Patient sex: M
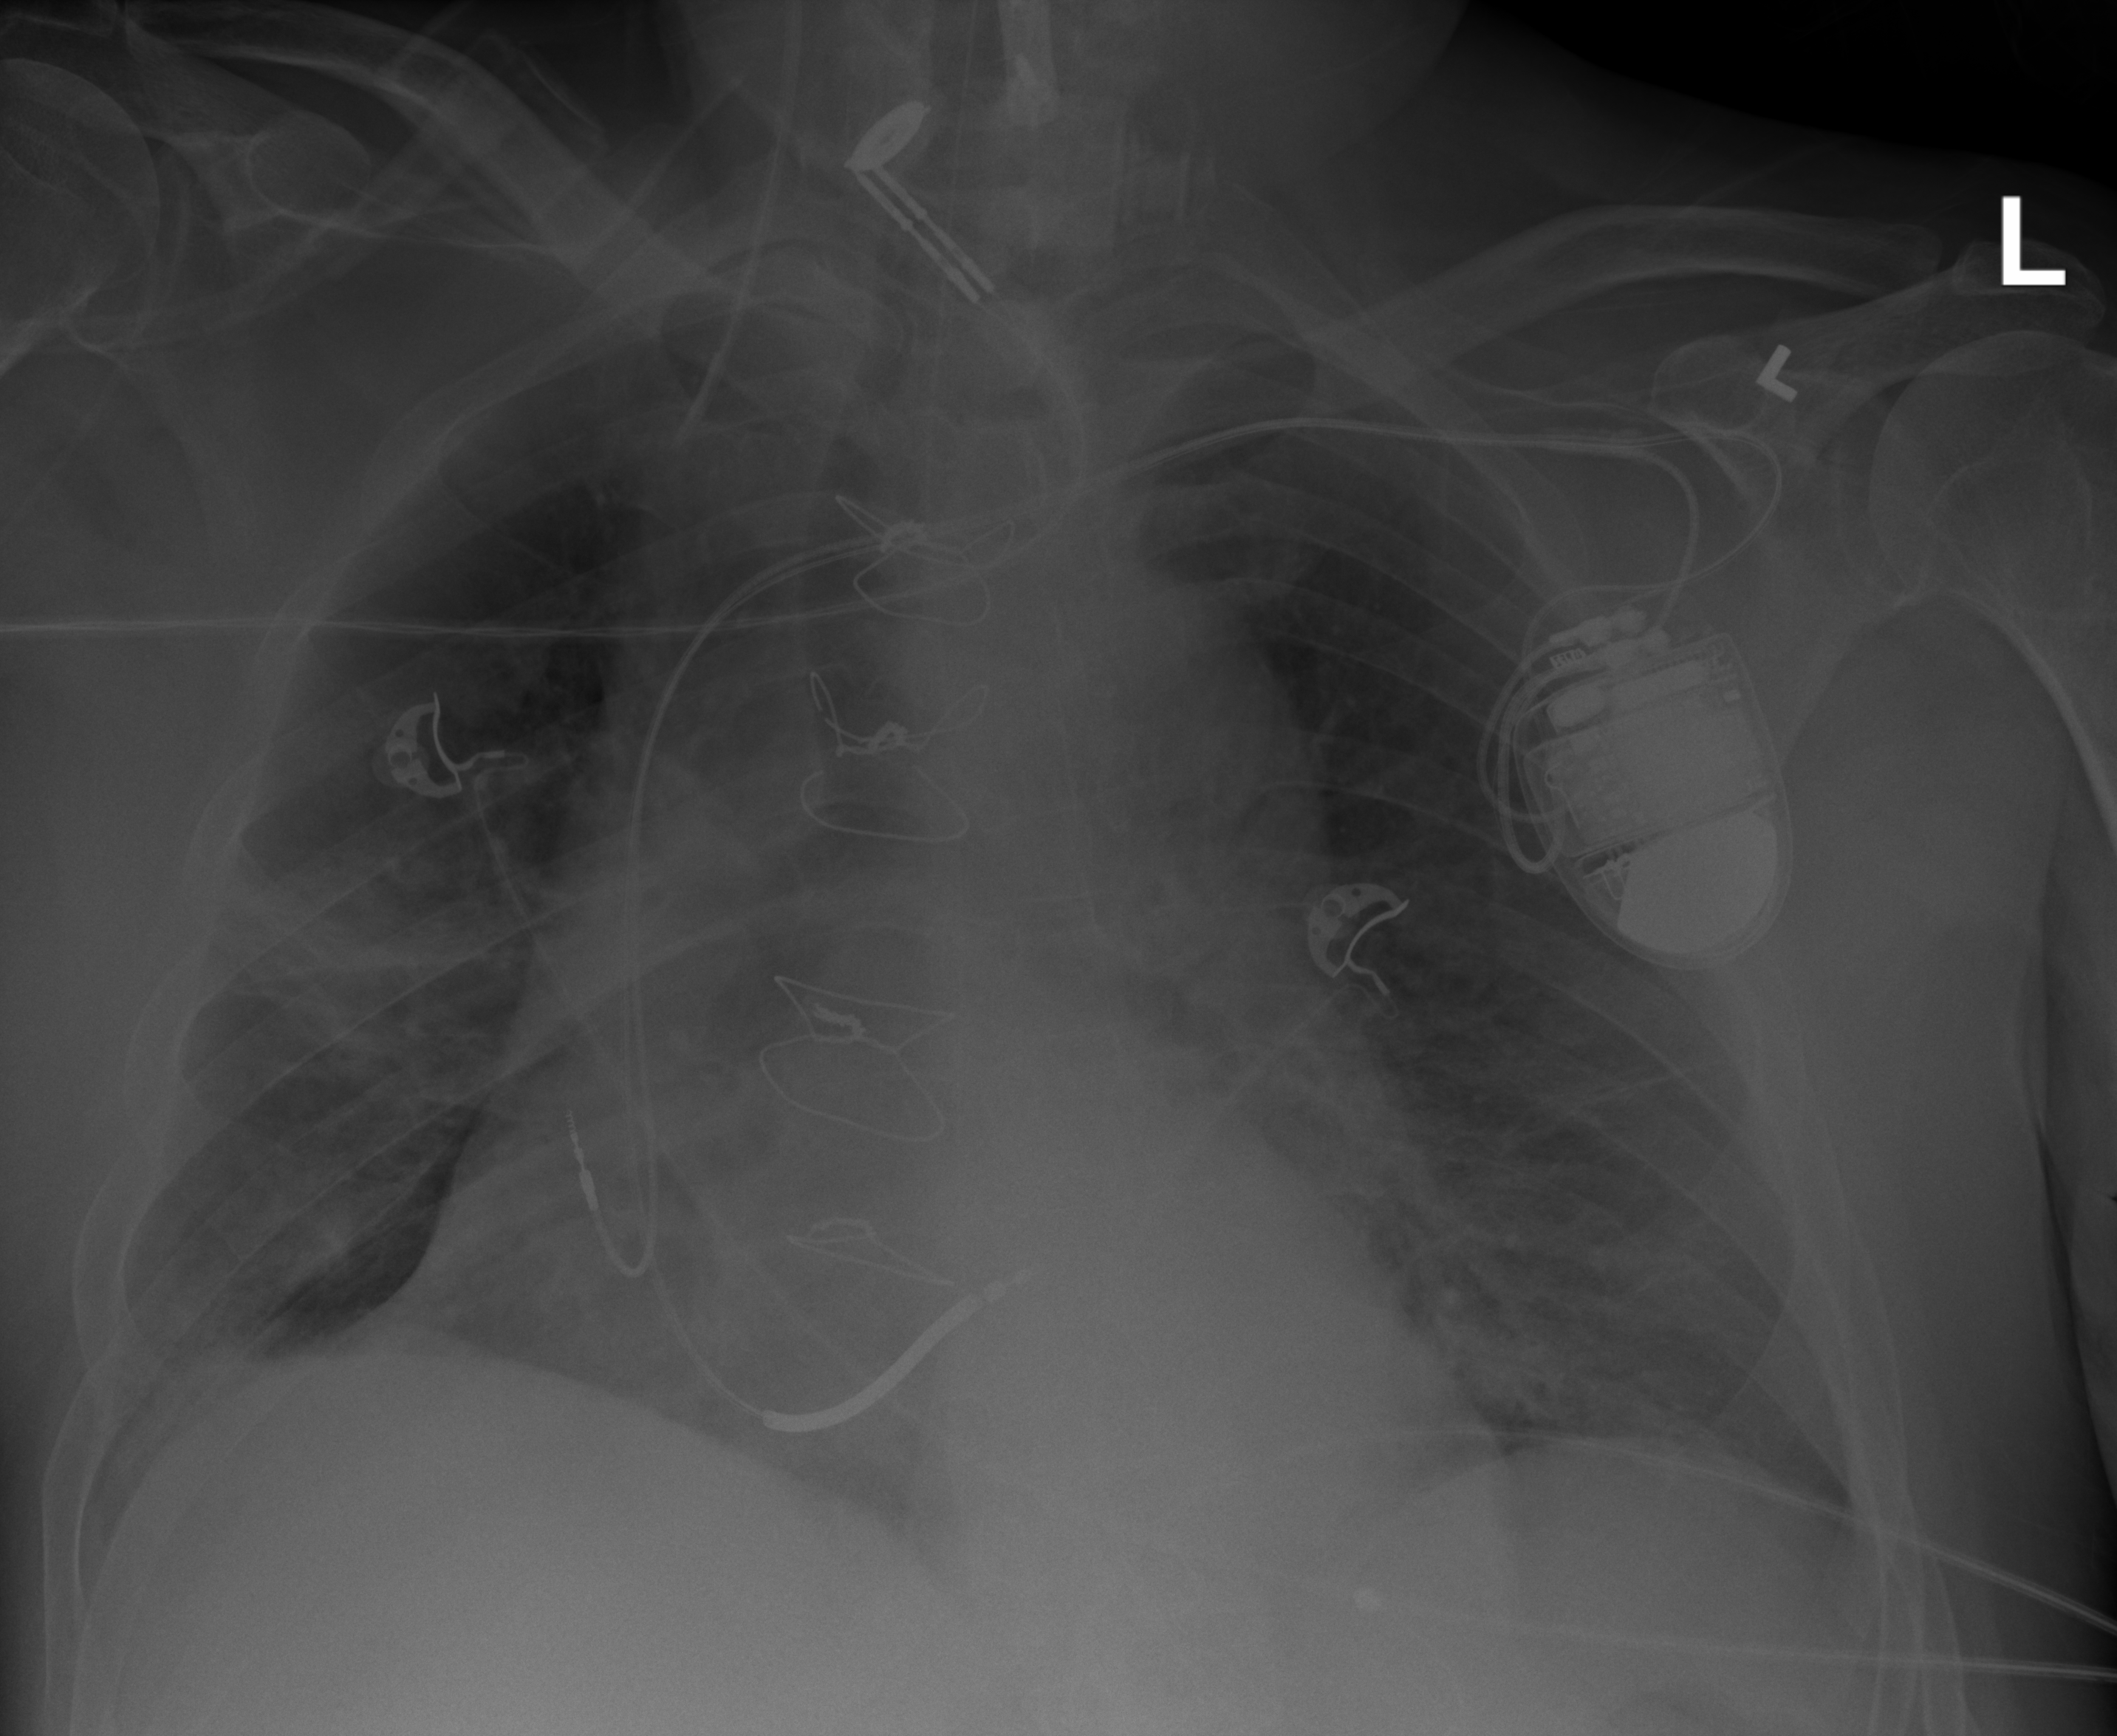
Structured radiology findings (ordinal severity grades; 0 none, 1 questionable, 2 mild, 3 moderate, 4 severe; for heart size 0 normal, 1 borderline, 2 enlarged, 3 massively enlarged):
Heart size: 2
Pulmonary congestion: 2
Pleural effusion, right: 2
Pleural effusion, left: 2
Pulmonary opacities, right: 3
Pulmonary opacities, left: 2
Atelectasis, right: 2
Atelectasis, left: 2